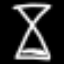
Label: hourglass